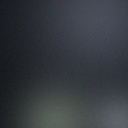
Screen state: off